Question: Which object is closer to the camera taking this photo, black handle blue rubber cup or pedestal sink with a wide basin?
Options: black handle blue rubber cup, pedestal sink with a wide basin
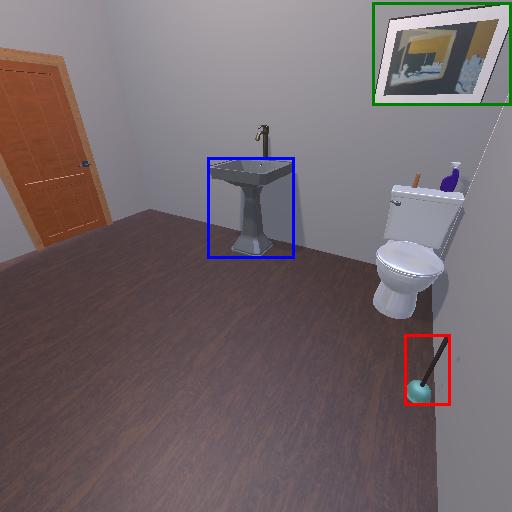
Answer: black handle blue rubber cup